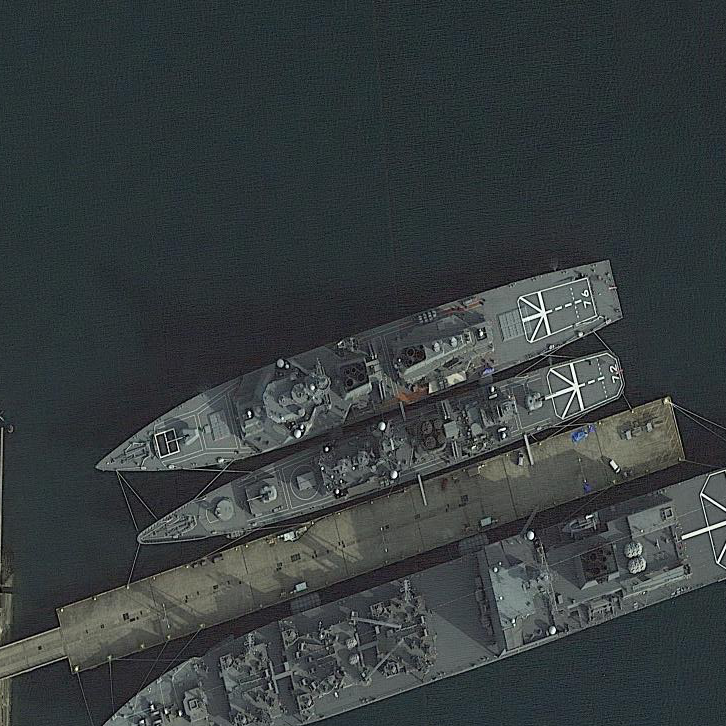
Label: destroyer